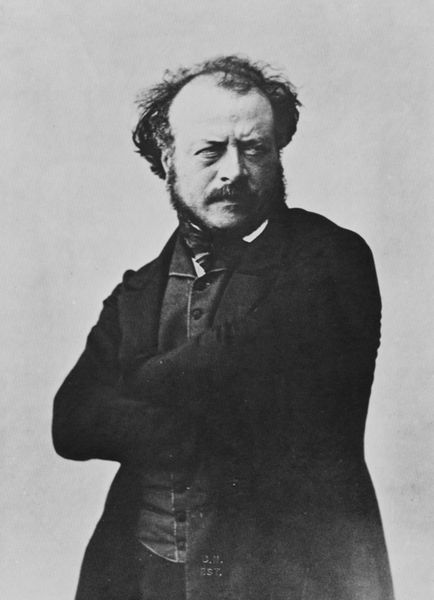
Titel: Auguste Préault (1809-1879)
Künstler: Gaspard-Félix Tournachon
Schlagwörter: dunkel, mann, schatten, weiß, ellbogen, frisur, grau, licht, mund, nase, schwarz, stirn, blick, schal, tuch, anzug, bart, hemd, jacke, schnurrbart, arme, augen, falten, kragen, mensch, bild, bildnis, herr, portrait, porträt, wind, haare, mantel, pose, musiker, kinn, knopf, lippen, locken, ohren, schulter, man, schnäuzer, schnurbart, ernst, streng, brauen, glatze, knöpfe, fliege, gehrock, jackett, knopfleiste, revers, schnauzer, jacket, weste, foto, fotografie, photographie, schwarz-weiss, künstler, verkniffen, wirr, posieren, mürrisch, nasenloch, geheimratsecken, photo, verschränkt, kravatte, kraus, wams, dreiteiler, skeptisch, künstlerportrait, aufnahme, beleidigt, sauer, stechend, verschränkte arme, lichtbild, lichjt, geheomratsecken, glastze, 19. jahrhundert, glanze, über die schulter